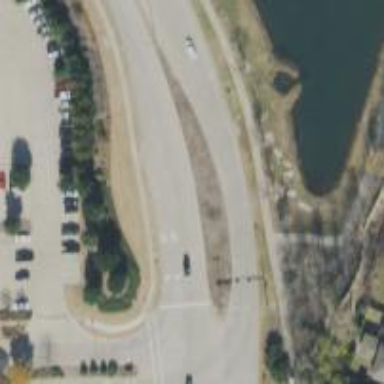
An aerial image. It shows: Tertiary road with separate sidewalk.